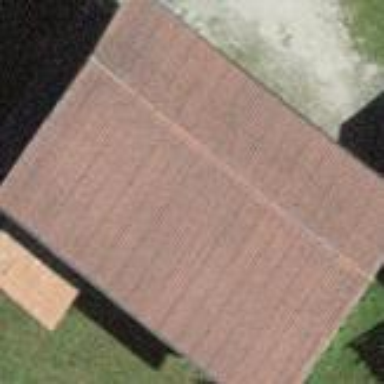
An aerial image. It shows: Rural barn.